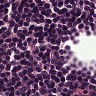
Metastatic tissue present: no